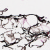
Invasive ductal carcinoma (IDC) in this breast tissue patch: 0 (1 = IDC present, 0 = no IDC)